Question: I was trying out Kernal PCA using sklearn library on heart disease dataset from kaggle (<URL> method to parameter kernel.
When I execute the below code I get this error message attached after the code.
The outputs of the plot are completely fine but I get the error
I was curious why? Could anyone please help?
'''
from sklearn import decomposition
from sklearn.preprocessing import StandardScaler
from scipy import sparse
import pandas as pd
import numpy as np
import matplotlib.pyplot as plt
import seaborn as sns
import seaborn as sns
df = pd.read_csv('heart.csv')
target = df['target']
df.head()
Scaler = StandardScaler()
# X represents Standardized data of df
X = Scaler.fit_transform(df)
X.shape
n=2
p = ['linear','poly','rbf','sigmoid','cosine','precomputed']
for i in p:
trans = decomposition.KernelPCA(n_components=n,kernel=i)
Xli = trans.fit_transform(X)
y = pd.DataFrame(Xli,columns=('PC1','PC2'))
y['Target'] = target
'''

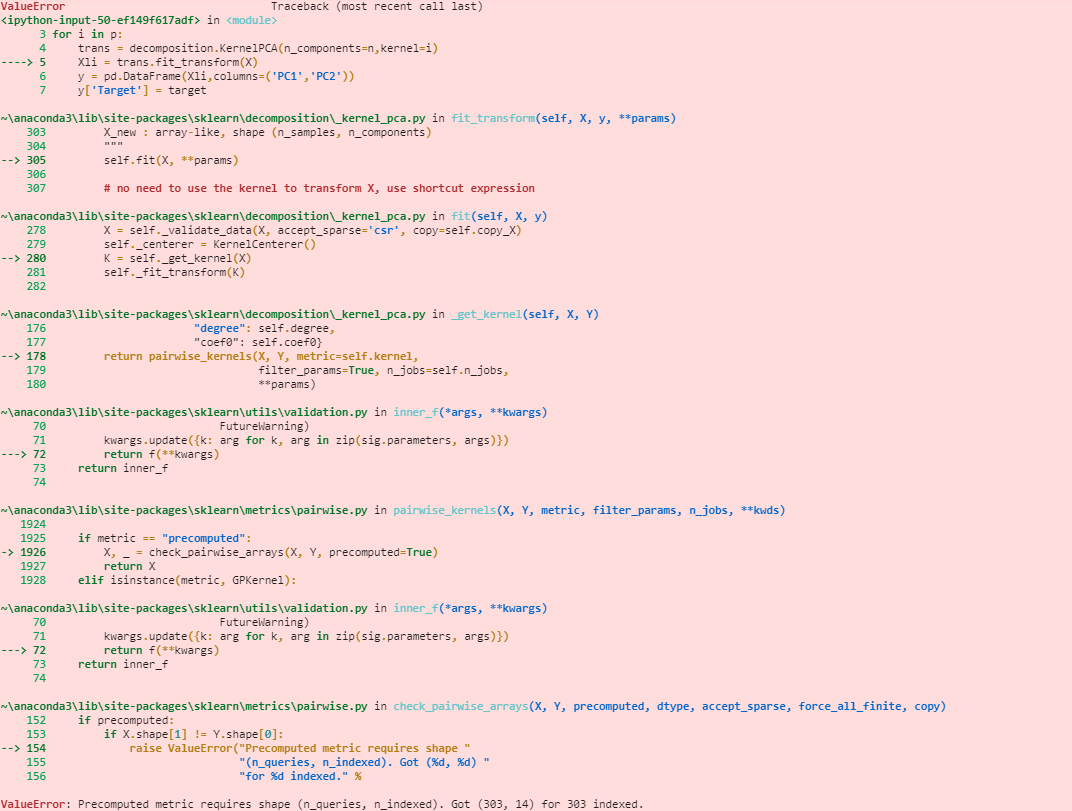
Answer: It fails on your last choice of kernel. This works pretty ok:
'''
np.random.seed(111)
X = np.random.uniform(0,1,(10,4))
target = np.random.normal(0,1,10)
p = ['linear','poly','rbf','sigmoid','cosine']
for i in p:
trans = decomposition.KernelPCA(n_components=n,kernel=i)
Xli = trans.fit_transform(X)
y = pd.DataFrame(Xli,columns=('PC1','PC2'))
y['Target'] = target
'''
If you specify 'kernel = 'precomputed'', then you need to provide the gram matrix, see <URL>, for example if we precompute the gram matrix with a linear kernel:
'''
def linear_kernel(X, Y):
return X.dot(Y.T)
gram = linear_kernel(X, X)
trans = decomposition.KernelPCA(n_components=n,kernel="precomputed")
trans.fit_transform(gram)
array([[ 0.34115243, 0.<PHONE>],
[ 0.34927523, -0.51709 ],
[-0.48173365, -0.<PHONE>],
[-0.34252946, -0.21207875],
[ 0.66528647, -0.<PHONE>],
[ 0.<PHONE>, 0.71760041],
[-0.35535148, -<PHONE> ],
[ 0.<PHONE>, 0.<PHONE>],
[-0.48902704, 0.<PHONE>],
[ 0.23110862, 0.<PHONE>]])
'''
Compare with:
'''
trans = decomposition.KernelPCA(n_components=n,kernel="linear")
trans.fit_transform(X)
array([[ 0.34115243, 0.<PHONE>],
[ 0.34927523, -0.51709 ],
[-0.48173365, -0.<PHONE>],
[-0.34252946, -0.21207875],
[ 0.66528647, -0.<PHONE>],
[ 0.<PHONE>, 0.71760041],
[-0.35535148, -<PHONE> ],
[ 0.<PHONE>, 0.<PHONE>],
[-0.48902704, 0.<PHONE>],
[ 0.23110862, 0.<PHONE>]])
'''